Question: ( First of all I need to clarify that I could manage both C# or VB solution to solve this issue )
Time ago I've asked in <URL> how to select an item or range of tiems in a 'ListBox' without let the control jump to that position, this question now is similar, I just want to perform the same thing of that question but with a telerik 'RadListControl'.
I have a 'RadListControl' where I would like to use it to list the runing processes in the system (with a condition that no more than 1 process with the same name), that thing is done and I'm trying to update the list each 2 seconds (firstly determining If exists changes to update the current list),
I'm saving the 'SelectedItems' property of the control to restore the selected items in the 'RadListControl' after updating the list and here is the problem, after clearing the items of the control using the 'Items.Clear' method the Scrollbar moves up to the top of the control and I need to scrolldown to the desired position again and again.
I would like to keep the current position after updating the items in the control, just like Windows TaskManager does for example.
I also tried to set a collection od 'RadDataItem' as the control 'DataSource', but then the 'Image' property for each item is empty (I don't know why).
Here is a demonstration of the problem:

As you can see, when I run a new process (the window at the left of the gif) the process list is moved to top, the same when I close that process.
I don't know what more to try, here is the relevant part of the code:
'''
Private Sub Timer_RefreshProcessList_Tick(ByVal sender As Object, ByVal e As EventArgs) _
Handles Timer_RefreshProcessList.Tick
' Processes that shouldn't be listed.
Dim BlackListedProcesses As String() =
{
My.Application.Info.AssemblyName,
"Idle",
"System",
"audiodg"
}
' Get the runing processes.
Dim Processes As Process() = Process.GetProcesses
' Filter the processes by its name
' then set the RadListDataItem items containing the names and the process icons.
Dim ProcessItems As IEnumerable(Of RadListDataItem) =
(From proc As Process In Processes
Where Not BlackListedProcesses.Contains(proc.ProcessName)
Order By proc.ProcessName Ascending).
GroupBy(Function(proc As Process) proc.ProcessName).
Select(Function(procs As IGrouping(Of String, Process))
If Not procs.First.HasExited Then
Try
Return New RadListDataItem With
{
.Active = False,
.Text = String.Format("{0}.exe", procs.First.ProcessName),
.Image = ResizeImage(Icon.ExtractAssociatedIcon(procs.First.MainModule.FileName).ToBitmap,
Width:=16, Height:=16)
}
Catch ex As Exception
Return Nothing
End Try
Else
Return Nothing
End If
End Function)
' If the RadListControl does not contain any item then...
If Me.RadListControl_ProcessList.Items.Count = 0 Then
With Me.RadListControl_ProcessList
.BeginUpdate()
.Items.AddRange(ProcessItems) ' Add the RadListDataItems for first time.
.EndUpdate()
End With
Exit Sub
End If
' If RadListDataItems count is not equal than the runing process list count then...
If Me.RadListControl_ProcessList.Items.Count <> ProcessItems.Count Then
' Save the current selected items.
Dim SelectedItems As IEnumerable(Of String) =
From Item As RadListDataItem
In Me.RadListControl_ProcessList.SelectedItems
Select Item.Text
' For Each ctrl As RadListDataItem In ProcessItems
' ctrl.Dispose()
' Next
With Me.RadListControl_ProcessList
' .AutoScroll = False
' .SuspendSelectionEvents = True
' .SuspendItemsChangeEvents = True
' .SuspendLayout()
' .BeginUpdate()
.Items.Clear() ' Clear the current RadListDataItems
.Items.AddRange(ProcessItems) ' Add the new RadListDataItems.
' .EndUpdate()
' .ResumeLayout()
End With
' Restore the selected item(s).
For Each Item As RadListDataItem In Me.RadListControl_ProcessList.Items
If SelectedItems.Contains(Item.Text) Then
Item.Selected = True
Item.Active = True
With Me.RadListControl_ProcessList
' .ScrollToItem(Item)
' .ListElement.ScrollToItem(Item)
' .ListElement.ScrollToActiveItem()
End With
End If
Next Item
With Me.RadListControl_ProcessList
' .AutoScroll = True
' .SuspendSelectionEvents = False
' .SuspendItemsChangeEvents = False
End With
End If
End Sub
'''
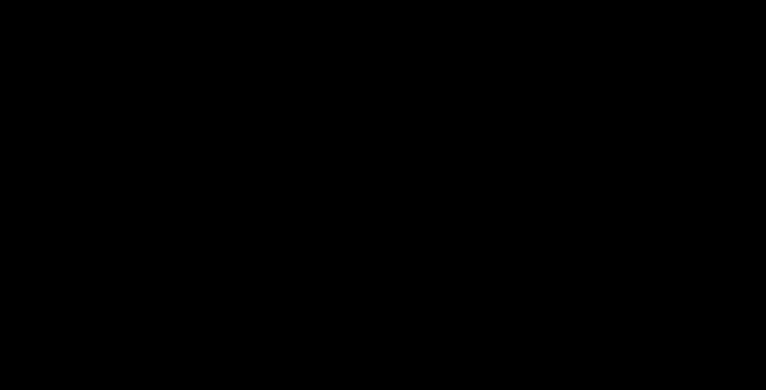
Answer: The problem is after you clear the list, list does not contain anything. Use instead:
'''
Dim SelectedItems As List(Of String) = New List(Of String)
For Each Item As RadListDataItem In RadListControl_ProcessList.SelectedItems
SelectedItems.Add(Item.Text)
Next
'''
and then you can scroll to any item.
EDIT (I should have explained it in more details. I tend to do that)
What is causing this behavior is the you are doing to get the text from the . It doesn't do what you are thinking. eg it is not adding any text in selected items. The is executed when you access the :
'''
If SelectedItems.Contains(Item.Text) Then '<- here
'''
at this point the items are being cleared(those which have been associated with SelectedItems) and nothing happens. What you can do to solve the issue is use a static list, as i proposed, or better(not changing your code too much):
'''
Dim SelectedItems As IEnumerable(Of String) =
(From Item As RadListDataItem
In Me.RadListControl_ProcessList.SelectedItems
Select Item.Text).ToArray
'''
both work
valter